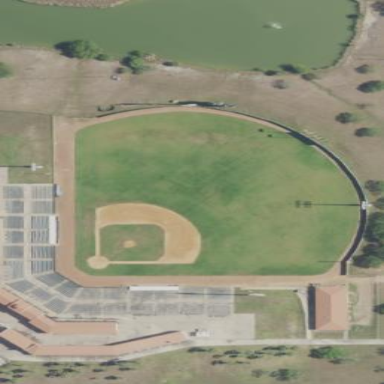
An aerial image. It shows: Baseball stadium.